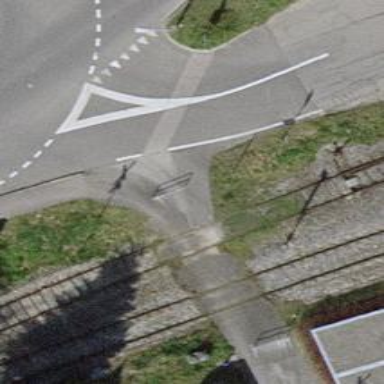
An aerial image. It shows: Pedestrian road.